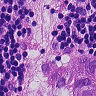
Metastatic tissue present: yes